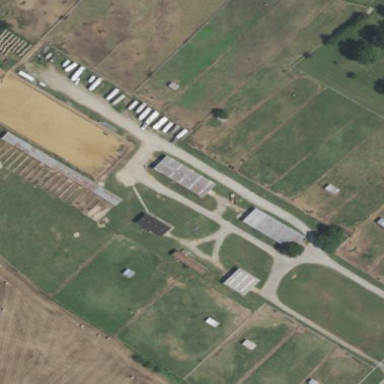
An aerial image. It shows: Equestrian pitch used for leisure and sports activities.